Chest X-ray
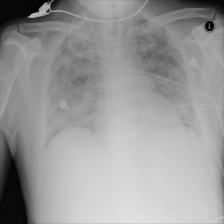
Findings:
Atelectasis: negative
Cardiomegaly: negative
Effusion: negative
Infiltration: positive
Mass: negative
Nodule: negative
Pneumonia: negative
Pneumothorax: negative
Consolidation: negative
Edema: negative
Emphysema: negative
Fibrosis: negative
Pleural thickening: negative
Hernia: negative